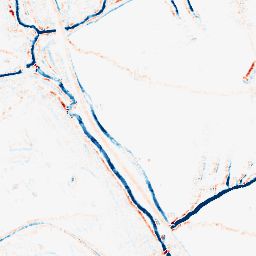
Category: morphological
Decomposition family: morphological_ellipse
Decomposition parameters: operation: average
width: 5
height: 5
Upsampling method: quadratic
Upsampling parameters: scale: 2
Upsampling scale: 2